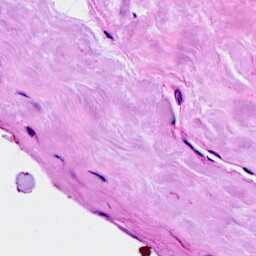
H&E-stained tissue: Breast